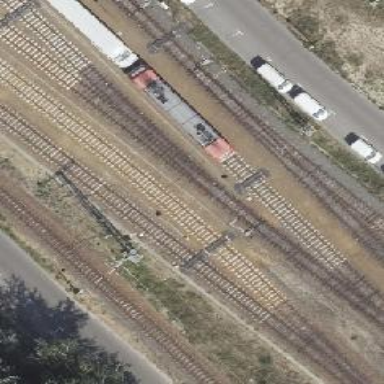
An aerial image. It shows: Railway signal.